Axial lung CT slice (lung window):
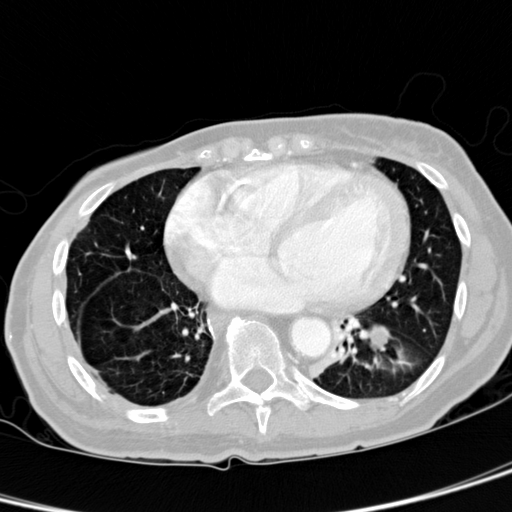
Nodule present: yes
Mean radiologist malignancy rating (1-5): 3.75